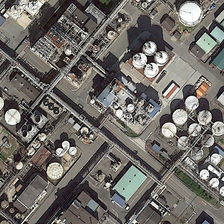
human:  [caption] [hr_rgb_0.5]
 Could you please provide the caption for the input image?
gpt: many storage tanks are in a factory .

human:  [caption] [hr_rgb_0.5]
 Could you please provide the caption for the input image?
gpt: many storage tanks are in a factory .

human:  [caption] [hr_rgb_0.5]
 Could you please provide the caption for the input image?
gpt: many storage tanks are in a factory .

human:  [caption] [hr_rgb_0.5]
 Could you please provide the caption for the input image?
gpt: many storage tanks are in a factory .

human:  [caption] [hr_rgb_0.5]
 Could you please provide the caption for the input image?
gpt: many storage tanks are in a factory .